Question: I prefer Eclipse as IDE, even though I need a plugin to use it for C++. But somehow the CDT plugin marks errors where none are, like this:

It tells me that the 'function 'to_string()' could not be resolved', even though 'make all' runs without problems.
I already tried the solutions given in the accepted answer to <URL>, but with no effect
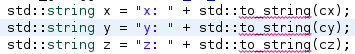
Answer: Simply rebuild the CDT index. This will remove any wrongly reported errors.